Aerial crown-view tile of a tropical tree (Barro Colorado Island, Panama), acquired 20250715:
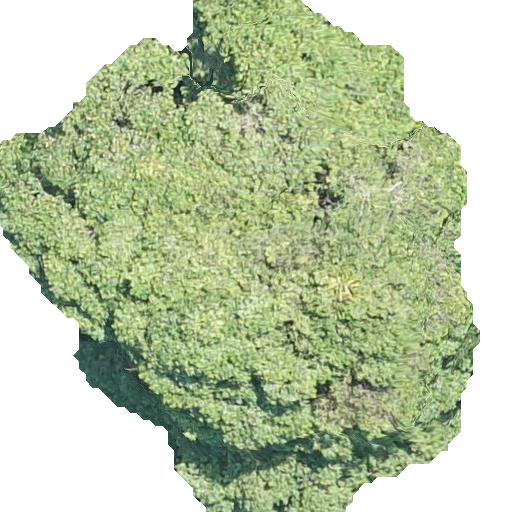
Species: Luehea seemannii
GBIF accepted scientific name: Luehea seemannii
Crown area: 265.728 m²